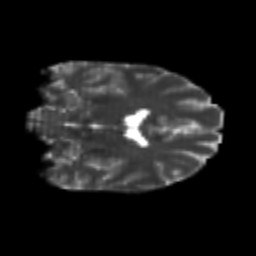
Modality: T2w
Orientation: coronal
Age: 26
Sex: male
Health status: healthy
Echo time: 0.074 s